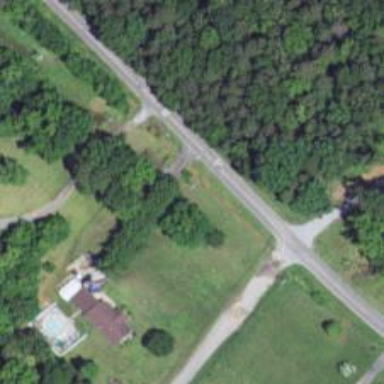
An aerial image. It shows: Driveway leading to service road.